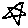
Label: star